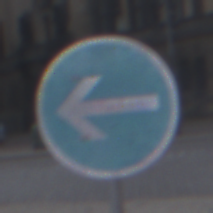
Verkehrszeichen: VorgeschriebeneFahrtrichtungHierLinks
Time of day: MorningAfternoon
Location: Outdoor (Urban)
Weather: PartlyCloudy
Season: NotSpecified
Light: Natural